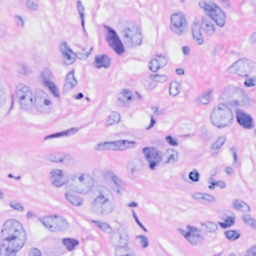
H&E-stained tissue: Breast